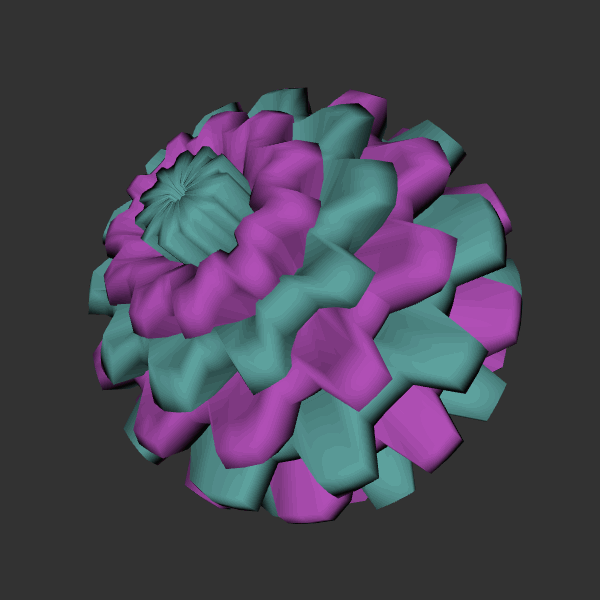
Background: dark